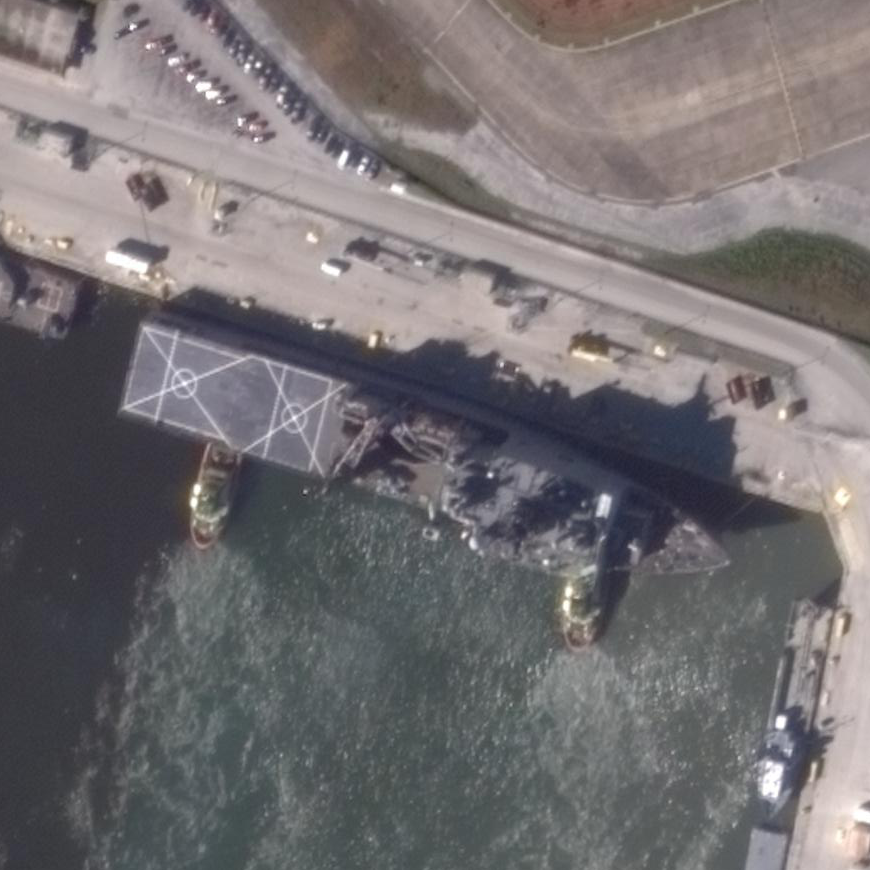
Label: Whitby_Island-class_dock_landing_ship